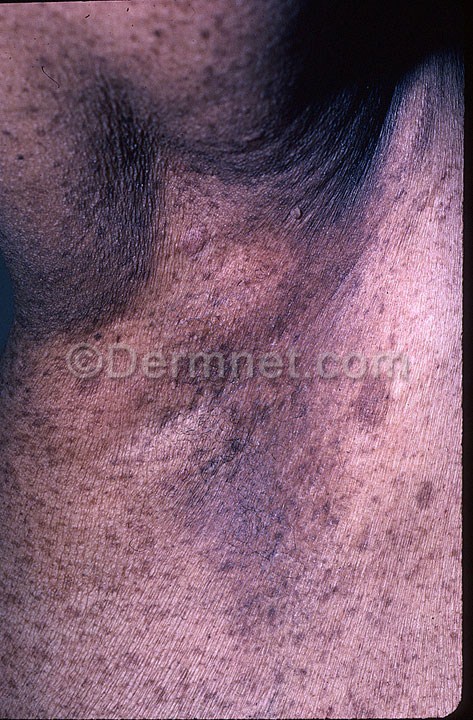
Disease: Systemic Disease